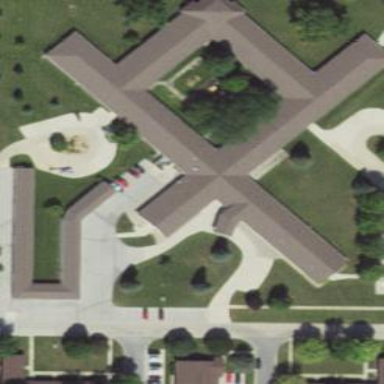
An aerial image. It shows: Nursing home.